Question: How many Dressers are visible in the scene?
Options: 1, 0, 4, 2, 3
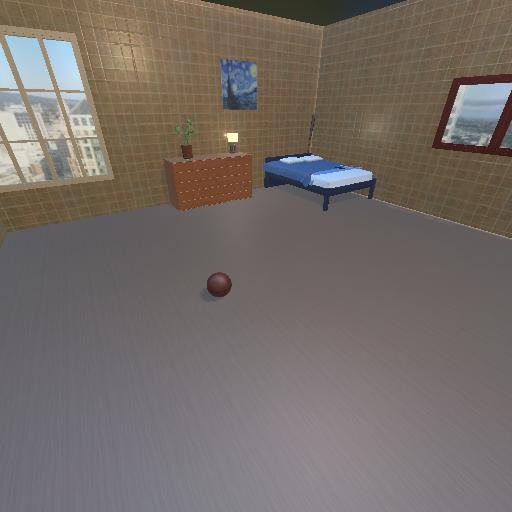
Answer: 1